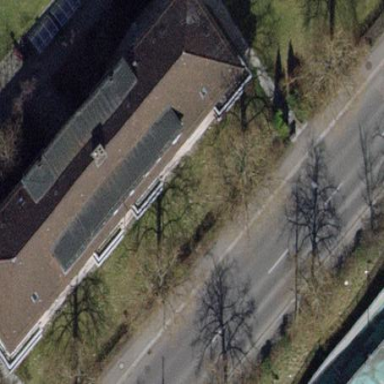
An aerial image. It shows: Apartments building with tiled roof.